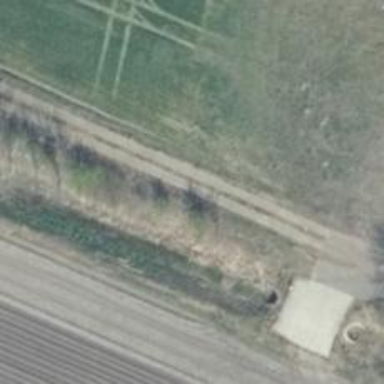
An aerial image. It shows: Dirt track road with grade 4 tracktype.